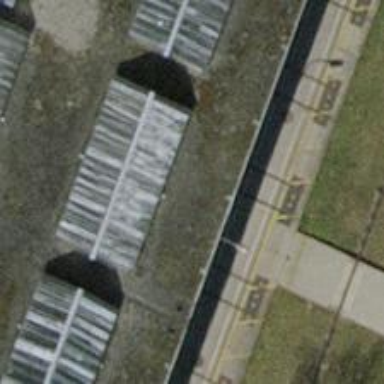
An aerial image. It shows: Railway yard with one track.